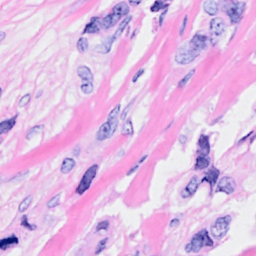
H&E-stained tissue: Breast